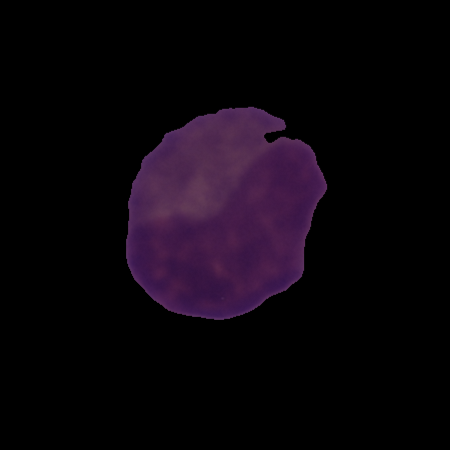
Label: healthy